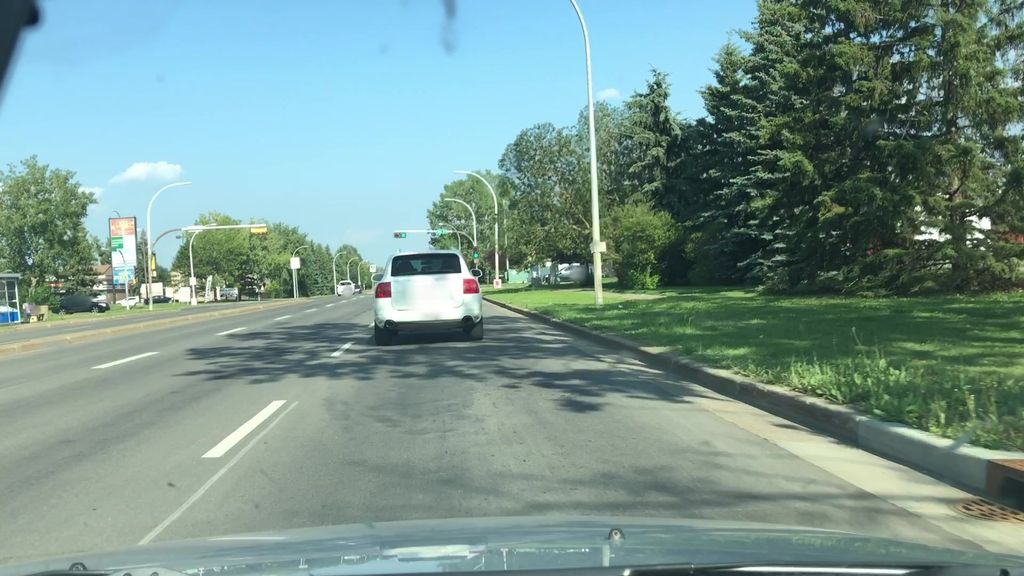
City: edmonton